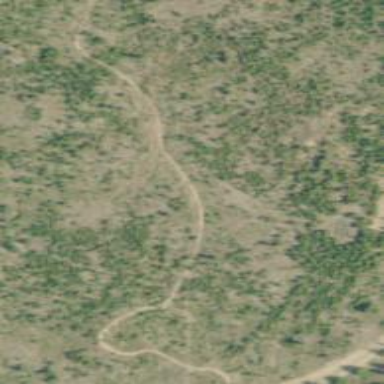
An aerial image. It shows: Backcountry cycleway.